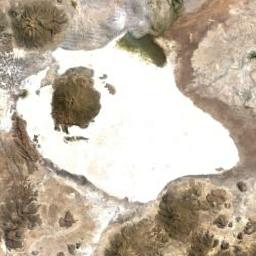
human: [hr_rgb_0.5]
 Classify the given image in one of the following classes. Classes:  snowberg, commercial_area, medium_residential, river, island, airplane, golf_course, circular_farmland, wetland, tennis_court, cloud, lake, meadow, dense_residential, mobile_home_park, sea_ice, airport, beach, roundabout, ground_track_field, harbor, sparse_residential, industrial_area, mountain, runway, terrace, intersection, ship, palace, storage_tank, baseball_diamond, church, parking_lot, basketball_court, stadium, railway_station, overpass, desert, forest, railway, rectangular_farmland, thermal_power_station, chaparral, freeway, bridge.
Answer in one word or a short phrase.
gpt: lake